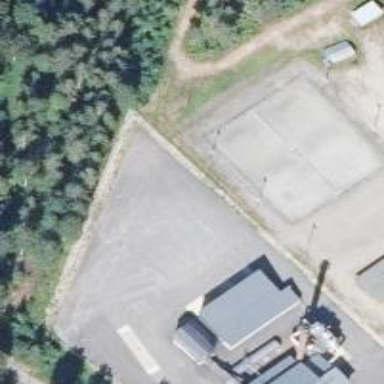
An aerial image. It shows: Paved tennis court on the pitch.